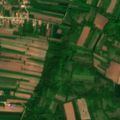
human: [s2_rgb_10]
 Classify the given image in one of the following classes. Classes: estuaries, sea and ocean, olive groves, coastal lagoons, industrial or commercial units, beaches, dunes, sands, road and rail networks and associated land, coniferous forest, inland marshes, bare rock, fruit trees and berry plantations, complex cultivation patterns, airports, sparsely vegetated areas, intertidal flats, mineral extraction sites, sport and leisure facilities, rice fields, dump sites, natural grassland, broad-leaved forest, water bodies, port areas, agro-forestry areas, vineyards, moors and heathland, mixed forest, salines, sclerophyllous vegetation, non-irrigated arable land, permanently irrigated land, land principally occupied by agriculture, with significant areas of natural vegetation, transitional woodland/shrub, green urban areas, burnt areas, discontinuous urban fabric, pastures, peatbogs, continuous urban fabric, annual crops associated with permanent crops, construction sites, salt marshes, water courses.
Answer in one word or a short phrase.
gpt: discontinuous urban fabric, non-irrigated arable land, complex cultivation patterns, land principally occupied by agriculture, with significant areas of natural vegetation